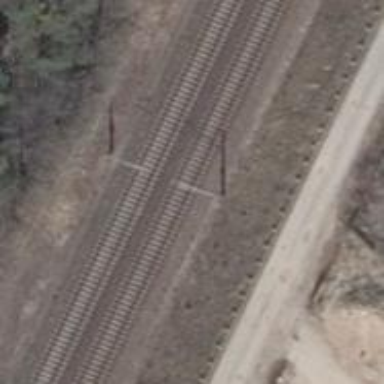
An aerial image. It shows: Milestone along the railway with catenary mast.